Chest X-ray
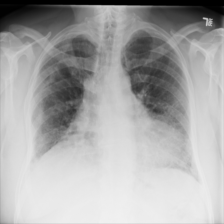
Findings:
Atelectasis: negative
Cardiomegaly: negative
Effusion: negative
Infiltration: positive
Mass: negative
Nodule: negative
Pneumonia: negative
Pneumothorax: negative
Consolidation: negative
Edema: negative
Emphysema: negative
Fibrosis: positive
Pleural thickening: negative
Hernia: negative